Question: How can I get smooth fonts? I don't want the edges to look all fuzzy.

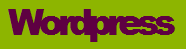
Answer: You could use some font replacement solution like <URL> for headers, but it's too inefficient to use for large blocks of text.
If you're looking to change the browser's font rendering, you probably won't have much luck because they all have their own text rendering routines (but look at '-webkit-font-smoothing' for recent versions of Safari and Chrome).